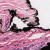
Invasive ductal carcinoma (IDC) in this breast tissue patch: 0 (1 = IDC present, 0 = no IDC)